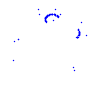
Particle: proton